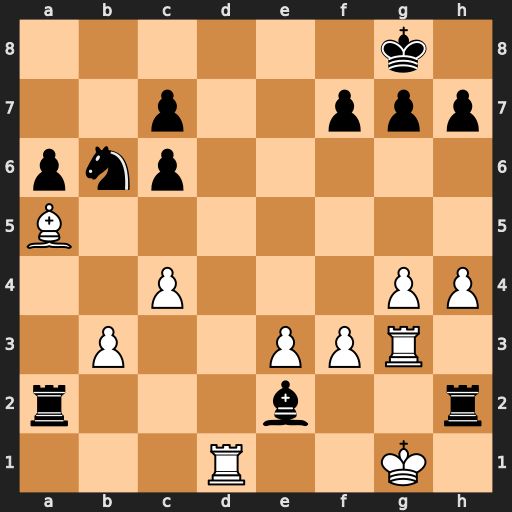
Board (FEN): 6k1/2p2ppp/pnp5/B7/2P3PP/1P2PPR1/r3b2r/3R2K1
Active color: w
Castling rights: -
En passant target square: -
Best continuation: Rd8#